Interaction volume radius: 10 \u00c5
Interaction volume height: 15 \u00c5
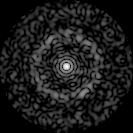
Disorder parameter: 0.8455